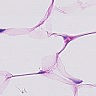
Metastatic tissue present: no